Question: I have the following data:
'''
df <- structure(list(x = c(0, 2.5, 5, 7.5, 10, 12.5, 15),
y = c(0.51,0.71, 0.8, 1.12, 2.05, 3.23, 4.45)),
class = c("tbl_df", "tbl","data.frame"), row.names = c(NA, -7L))
df
#> x y
#> 1 0.0 0.51
#> 2 2.5 0.71
#> 3 5.0 0.80
#> 4 7.5 1.12
#> 5 10.0 2.05
#> 6 12.5 3.23
#> 7 15.0 4.45
plot(df)
'''

<URL>
This data can be fitted with a function, like the following:
'''
if(x < bkp) {
y <- i1 + s1 * x
} else {
y <- (i1 + s1 * bkp) + s2 * (x - bkp)
}
'''
where 'bkp' is the breaking point (somewhere between '7.5' and '10'), 'i1' is the 'y-intercept', and 's1' and 's2' are the 'slopes'.
I know this can be achieved using the 'segmented' package like the following:
'''
library(segmented)
df <- structure(list(x = c(0, 2.5, 5, 7.5, 10, 12.5, 15),
y = c(0.51,0.71, 0.8, 1.12, 2.05, 3.23, 4.45)),
class = c("tbl_df", "tbl","data.frame"), row.names = c(NA, -7L))
fit_df <- lm(y ~ x, data = df)
segmented(fit_df)
#> Warning in model.matrix.default(mt, mf, contrasts): non-list contrasts
#> argument ignored
#> Call: segmented.lm(obj = fit_df)
#>
#> Meaningful coefficients of the linear terms:
#> (Intercept) x U1.x
#> 0.4970 0.0768 0.4032
#>
#> Estimated Break-Point(s):
#> psi1.x
#> 8.07
'''
<URL>
However, I would like to translate this function:
'''
if(x < bkp) {
y <- i1 + s1 * x
} else {
y <- (i1 + s1 * bkp) + s2 * (x - bkp)
}
'''
In order to achieve the same results. Any ideas?
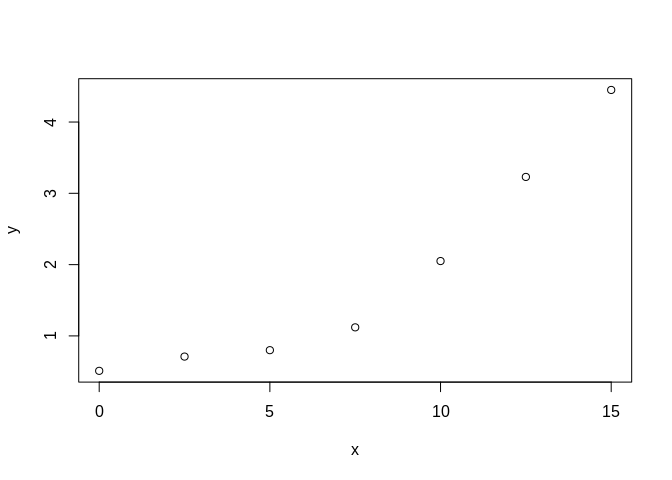
Answer: I'd fit it using 'optim' and a cost function. To start, I create the data frame.
'''
# Data frame
df <- structure(list(x = c(0, 2.5, 5, 7.5, 10, 12.5, 15),
y = c(0.51,0.71, 0.8, 1.12, 2.05, 3.23, 4.45)),
class = c("tbl_df", "tbl","data.frame"), row.names = c(NA, -7L))
'''
Next, I define the model function. Notice that I use 'ifelse' to concisely toggle the part of the function to the right of the break point.
'''
# Linear model with break point
model <- function(x, par){
par[1] + par[2] * x + ifelse(x > par[4], par[3] * (x - par[4]), 0)
}
'''
Then, I define the cost function. This calculates the sum of the squared residuals, which will be minimised to fit the model.
'''
# Cost function
cost <- function(par, df_data = df){
sum((df_data$y - model(df_data$x, par))^2)
}
'''
I call 'optim' to minimise the cost function and plot the results.
'''
# Minimise cost function
fit <- optim(c(0, 0.1, 2, 7), cost)
# Plot results
plot(df)
lines(0:15, model(0:15, fit$par))
'''

<URL>
PS The parameters estimated by the fit are as follows:
'''
# 0.50036077 0.<PHONE> 0.40440741 8.<PHONE>
'''
which are in close agreement with the 'segmented' package:
'''
# 0.4970 0.0768 0.4032 8.07
'''